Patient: sex F, age 54
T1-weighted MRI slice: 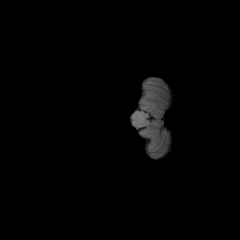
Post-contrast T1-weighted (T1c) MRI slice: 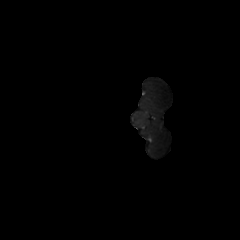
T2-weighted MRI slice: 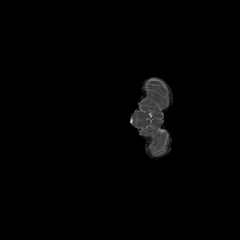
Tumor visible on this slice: no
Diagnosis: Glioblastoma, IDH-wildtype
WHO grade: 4